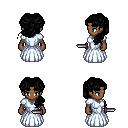
a pixel art fantasy rpg character, female body template, human, dark skin, underdress, metal pants, black princess hairstyle, black shoes, dagger, four views (front, back, left, right), 2x2 character sprite sheet, small pixel art, hard edges, no anti-aliasing